Aerial crown-view tile of a tropical tree (Barro Colorado Island, Panama), acquired 20240716:
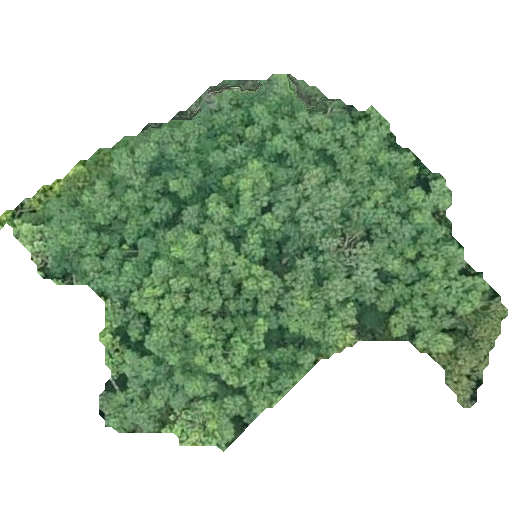
Species: Pseudobombax septenatum
GBIF accepted scientific name: Pseudobombax septenatum
Crown area: 174.594 m²